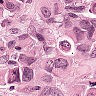
Metastatic tissue present: yes